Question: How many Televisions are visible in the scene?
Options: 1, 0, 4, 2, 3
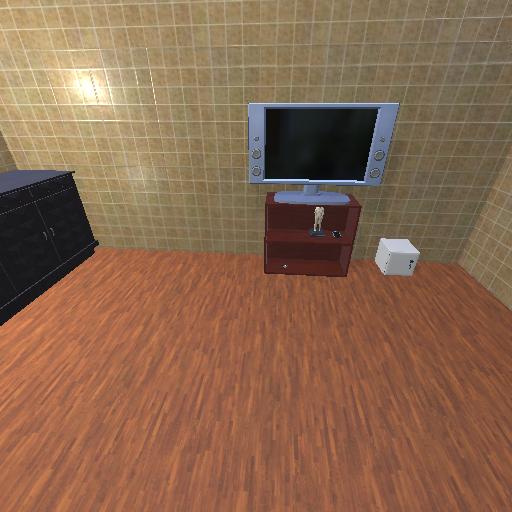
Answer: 1